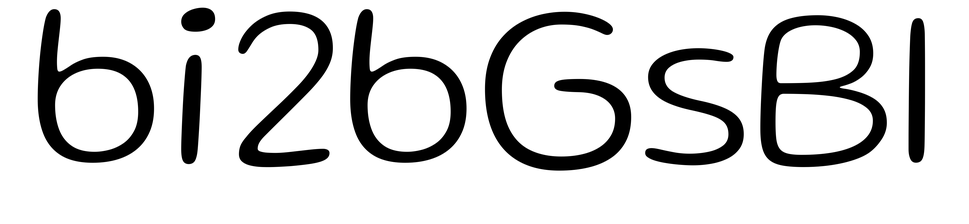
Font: Gluten_ExtraLight